Question: Recently i tried to login Google Cloud Storage from IE 9 (Internet Explorer 9) but it shown me Unsupported browser. I had attached screen shot for your reference.
Do i need to configure any of my browser settings or does Google really doesn't allow to login from IE 9 browser.

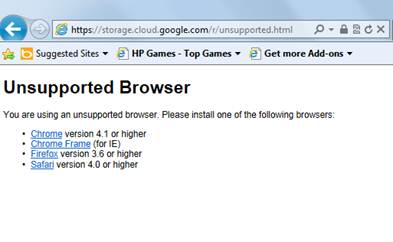
Answer: Internet Explorer does not work with Google Cloud Storage's web UI.
The web UI relies on a variety of HTML 5 features, not all of which Internet Explorer 9 supports. One such example is <URL>.